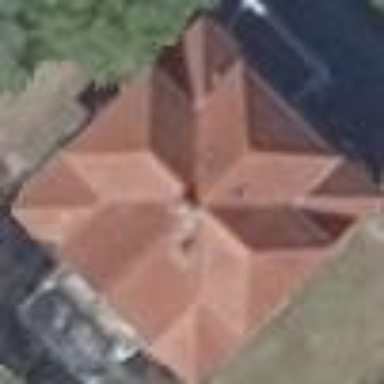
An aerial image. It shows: Detached building with hipped roof.